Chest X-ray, AP view. Patient: 46 years old, sex F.
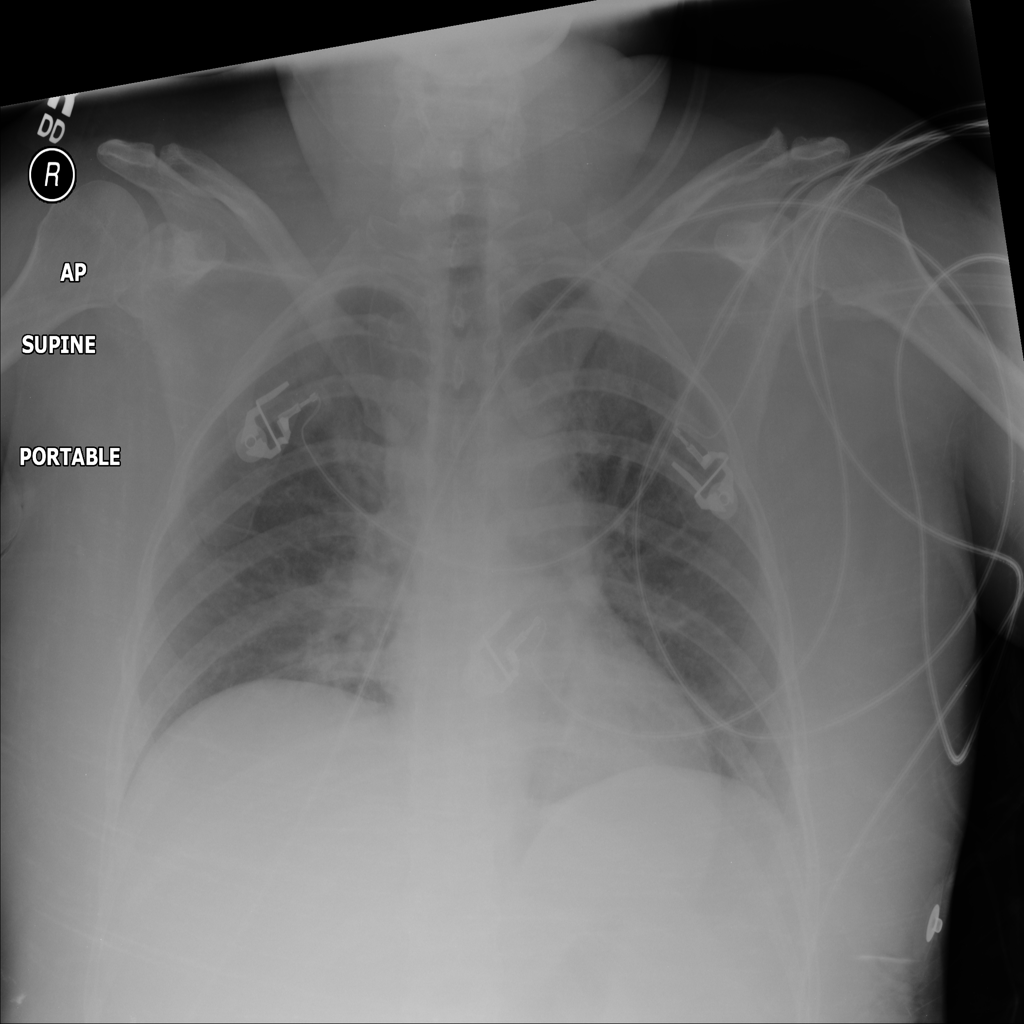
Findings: No Finding